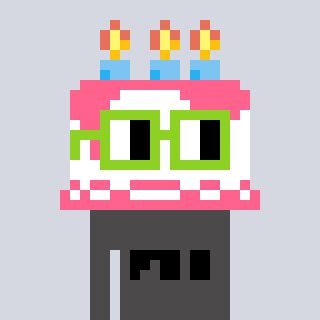
a pixel art character with square light green glasses, a cake-shaped head and a grayscale-colored body on a cool background